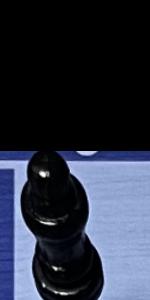
Label: Empty